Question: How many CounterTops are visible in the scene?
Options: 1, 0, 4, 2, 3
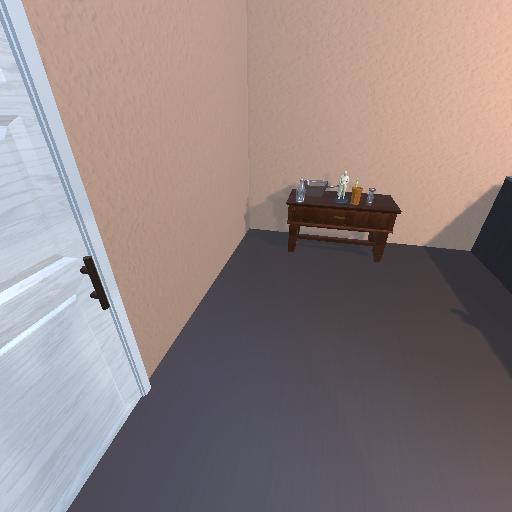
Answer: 1